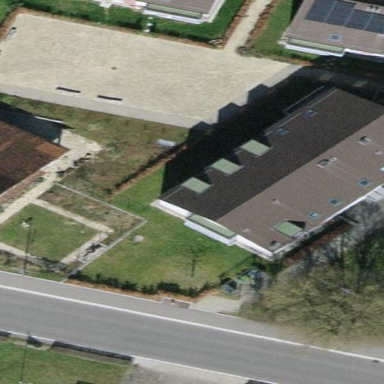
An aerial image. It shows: Building with tiled roof.